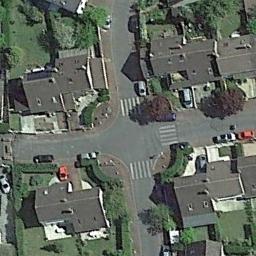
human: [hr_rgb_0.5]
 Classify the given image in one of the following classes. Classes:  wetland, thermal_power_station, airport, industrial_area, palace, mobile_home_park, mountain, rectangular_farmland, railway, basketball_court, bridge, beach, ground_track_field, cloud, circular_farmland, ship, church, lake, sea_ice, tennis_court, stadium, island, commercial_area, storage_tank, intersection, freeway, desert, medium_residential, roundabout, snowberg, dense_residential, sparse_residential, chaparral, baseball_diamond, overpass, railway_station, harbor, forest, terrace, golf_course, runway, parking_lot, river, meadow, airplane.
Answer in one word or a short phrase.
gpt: intersection